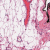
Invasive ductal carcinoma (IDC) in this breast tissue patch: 0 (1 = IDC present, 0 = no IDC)